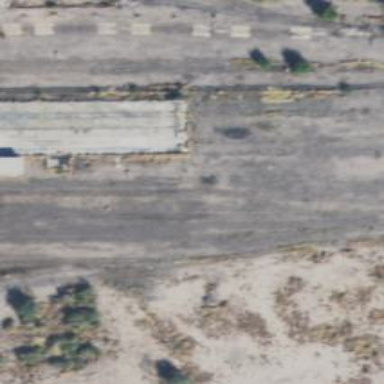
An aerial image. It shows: Disused railway.